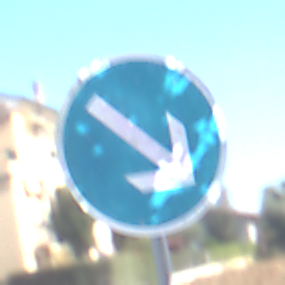
Verkehrszeichen: VorgeschriebeneVorbeifahrtRechts
Umgebung: Outdoor, Suburban
Tageszeit: MorningAfternoon
Wetter: PartlyCloudy
Licht: Natural
Jahreszeit: NotSpecified
Kontrast: HighContrast